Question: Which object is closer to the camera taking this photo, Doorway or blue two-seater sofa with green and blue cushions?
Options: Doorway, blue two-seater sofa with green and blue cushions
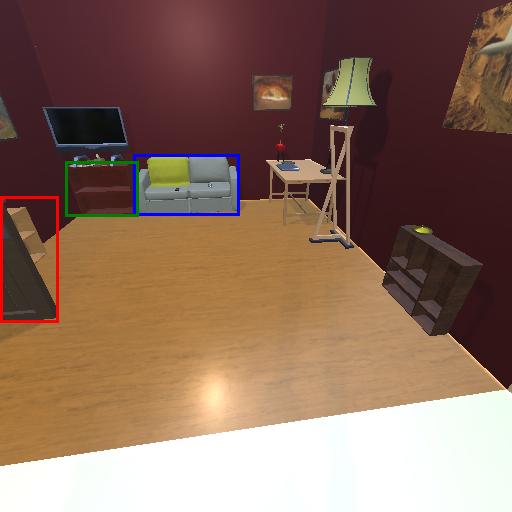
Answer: Doorway